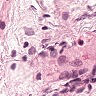
Metastatic tissue present: no